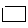
Label: square